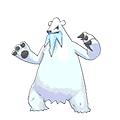
Pok\u00e9mon: beartic